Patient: sex F, age 22
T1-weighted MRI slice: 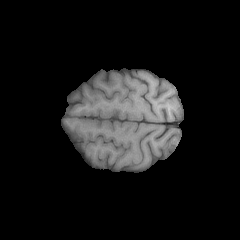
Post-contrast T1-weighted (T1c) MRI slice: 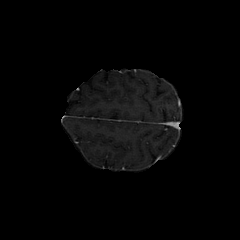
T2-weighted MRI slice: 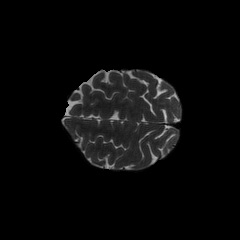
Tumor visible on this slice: no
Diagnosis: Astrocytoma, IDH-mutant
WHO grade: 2